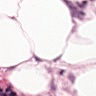
Metastatic tissue present: no